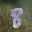
Label: 8